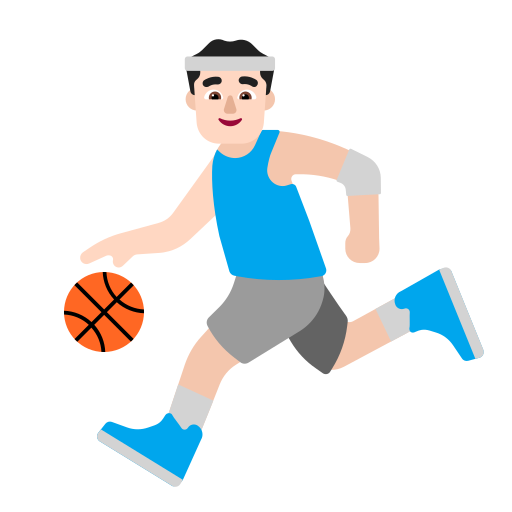
man bouncing ball flat light